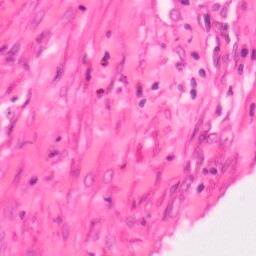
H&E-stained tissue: Colon